Question: I am working in Microsoft Project for creating Low level plan in .mpp files.
I am having the circular dependency error as shown in below snapshot:

I want to know, is there any out-of-box functionality/tool/macro to find the circular dependency in Project(.mpp) files. I am debugging manually right now & plan has many thousand lines.
Any help is appreciated.
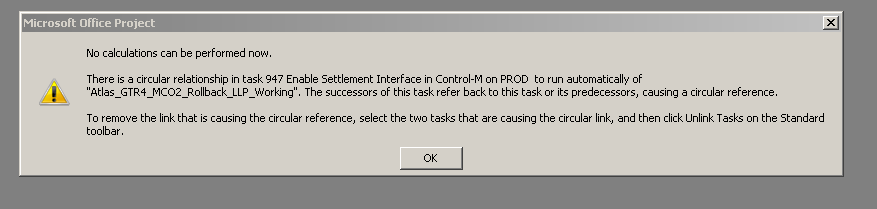
Answer: I finally found a easily approach.
- - - - -
Hope it will someone else with the problem.
Source:
<URL>
<URL>
<URL>